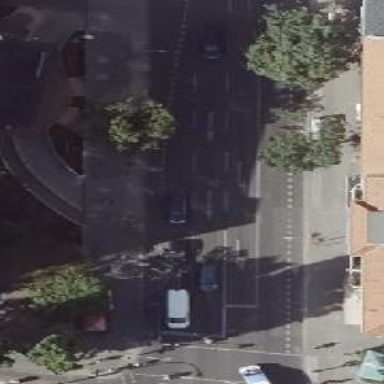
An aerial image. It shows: Secondary road with asphalt surface. The road has separate sidewalks and designated lanes for cycling on both sides. No stopping is allowed for parking on both sides.